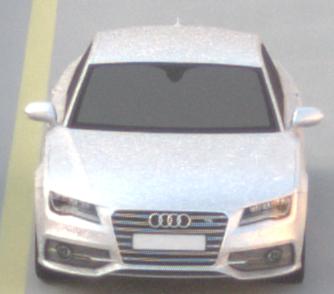
Make: Audi
Model: S7 Sportback cod
Detailed model: S7 (4G) Sportback
Model produced from: 2012/06
Model produced until: 2014/05
Doors: 5
Color: white
Road condition: dry road
Daytime: sunrise or sunset
Contrast: low contrast